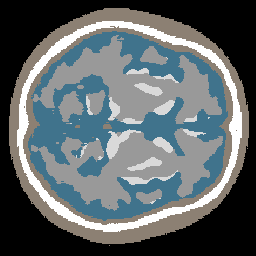
Label: no_lesion